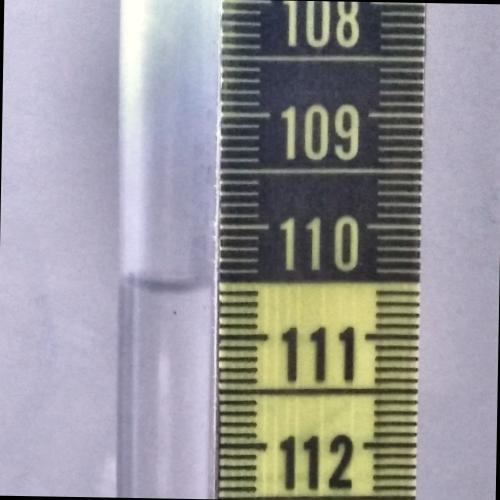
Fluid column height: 110.5 cm